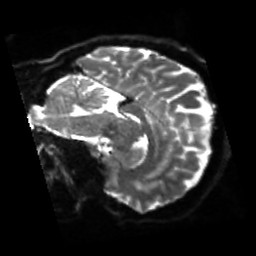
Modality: sbref
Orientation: sagittal
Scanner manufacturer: siemens
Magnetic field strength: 3 T
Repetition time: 4 s
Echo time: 0.0594 s